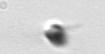
Label: Pyramimonas